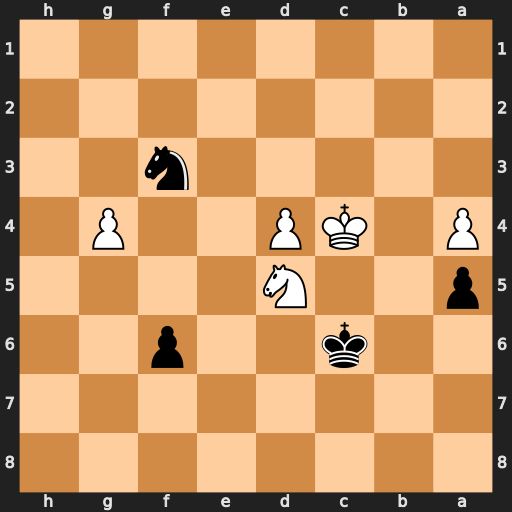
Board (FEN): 8/8/2k2p2/p2N4/P1KP2P1/5n2/8/8
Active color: b
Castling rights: -
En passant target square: -
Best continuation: Nd2+ Kd3 Kxd5 Kxd2 Kxd4